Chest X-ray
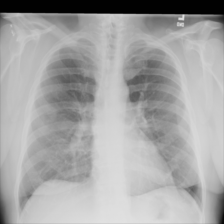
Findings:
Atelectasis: negative
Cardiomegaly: negative
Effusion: negative
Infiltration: negative
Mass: negative
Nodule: negative
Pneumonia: negative
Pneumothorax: negative
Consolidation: negative
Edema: negative
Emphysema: negative
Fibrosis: negative
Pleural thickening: negative
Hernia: negative